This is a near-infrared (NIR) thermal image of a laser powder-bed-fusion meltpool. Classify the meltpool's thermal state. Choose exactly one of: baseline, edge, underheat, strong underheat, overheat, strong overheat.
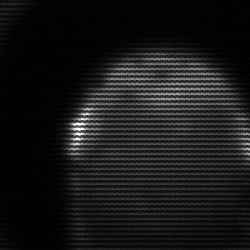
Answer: edge